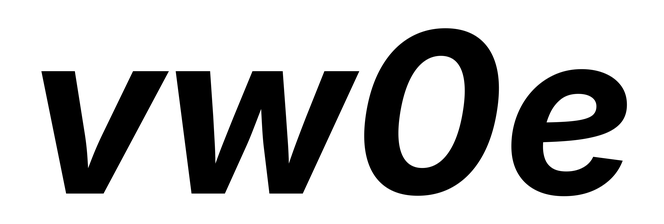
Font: Inter-Italic_Bold_Italic